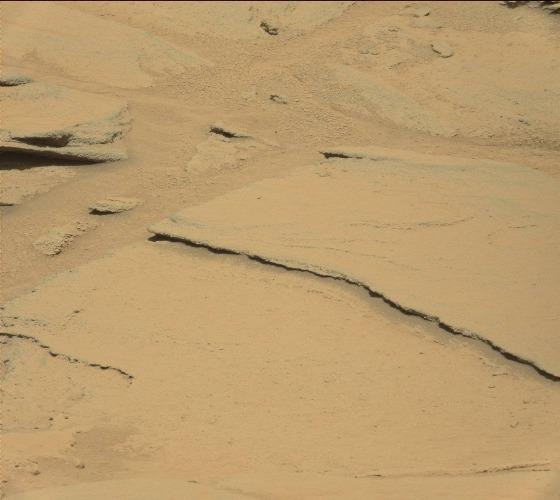
Terrain classes present: Bedrock, Gravel / Sand / Soil, Rock, Shadow